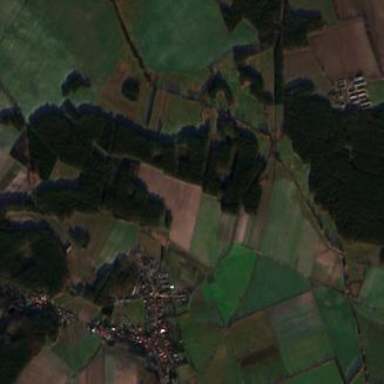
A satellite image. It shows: Picturesque farmland scene.